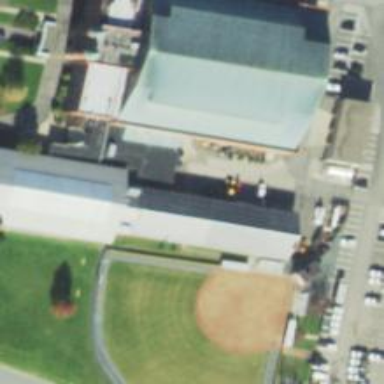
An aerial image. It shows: Sports centre building.